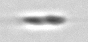
Label: flagellate_morphotype3